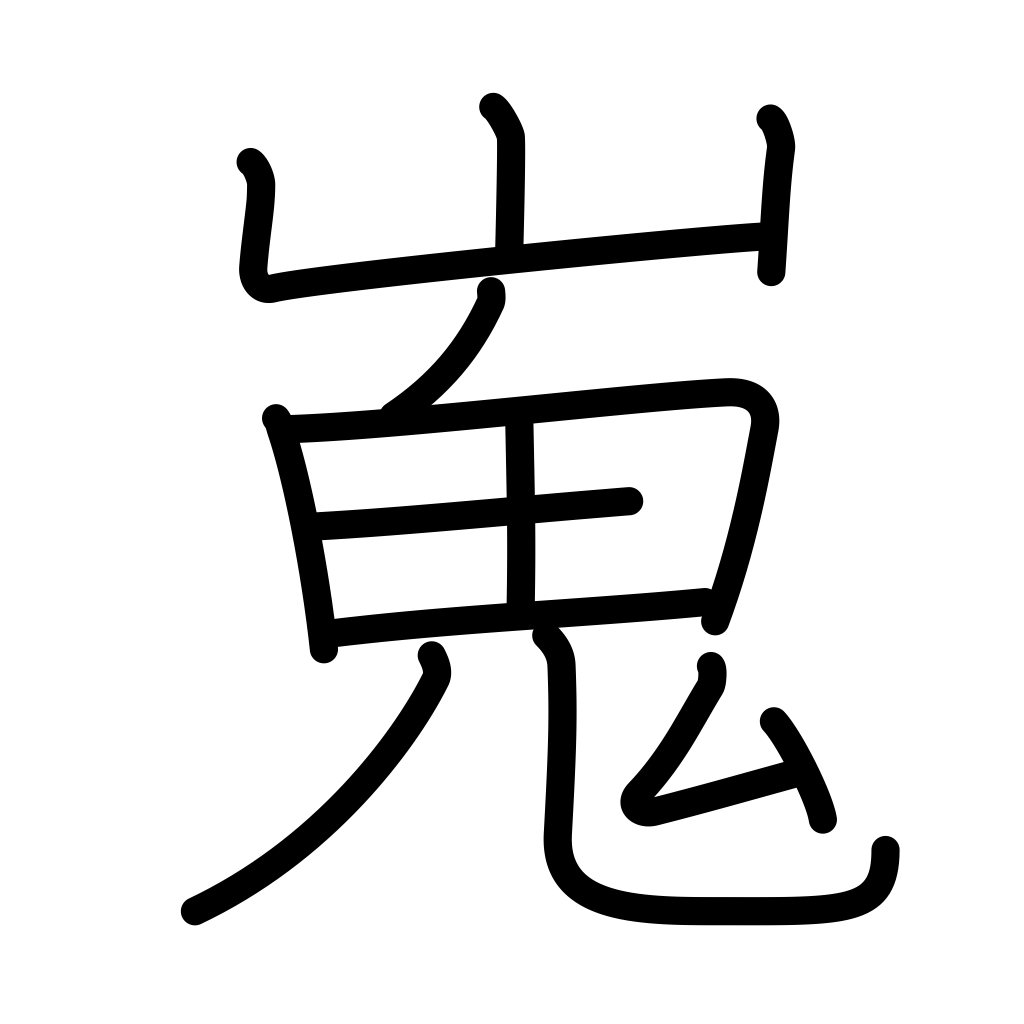
Meaning: high and flat